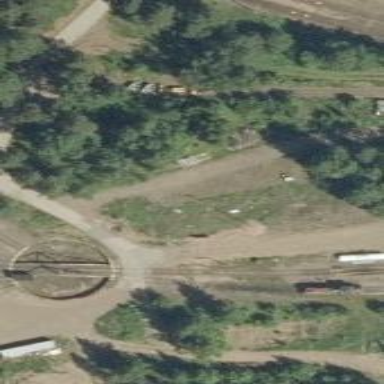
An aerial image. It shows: Disused railway yard.